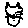
Label: cat